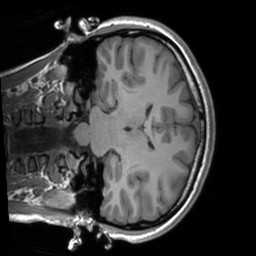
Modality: T1w
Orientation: coronal
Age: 22
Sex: female
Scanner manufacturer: siemens
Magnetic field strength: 3 T
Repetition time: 1.9 s
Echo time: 0.00226 s